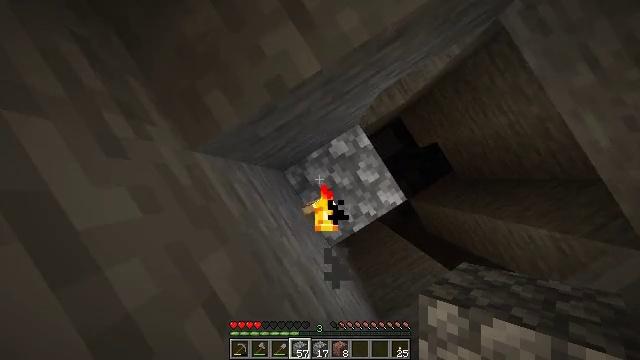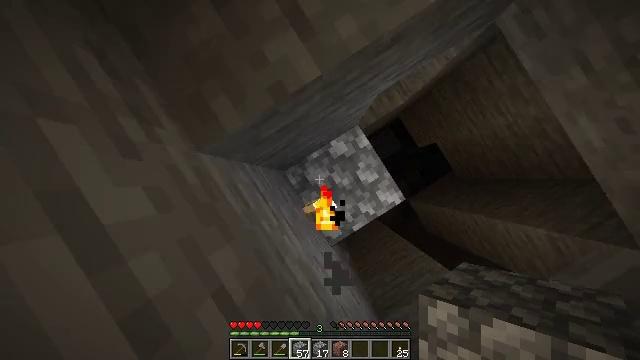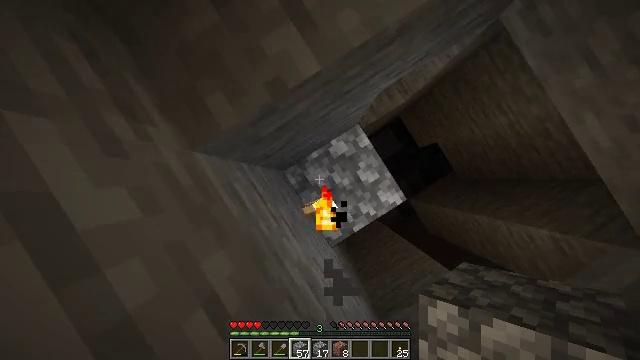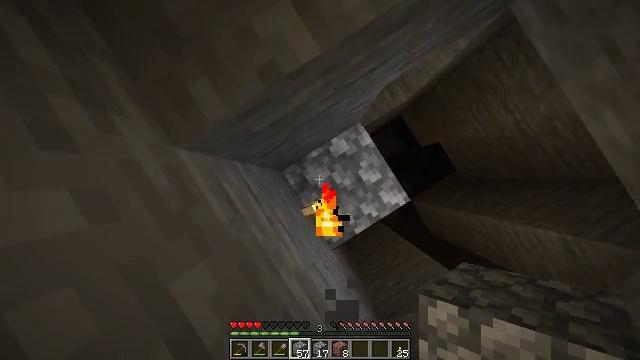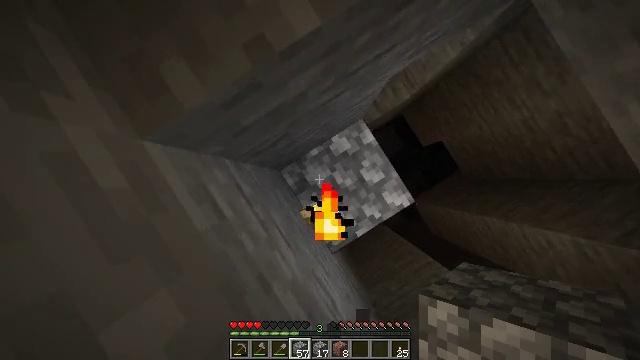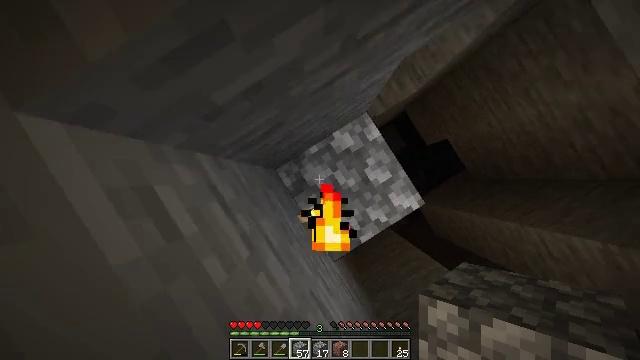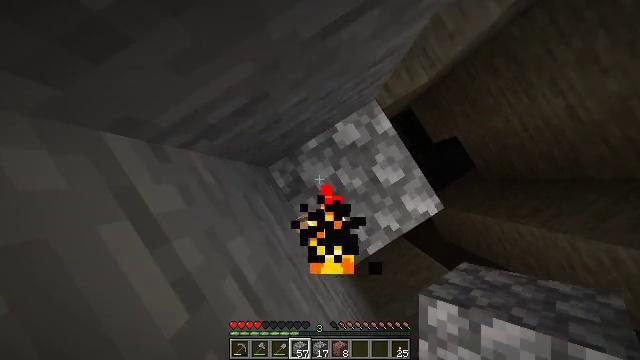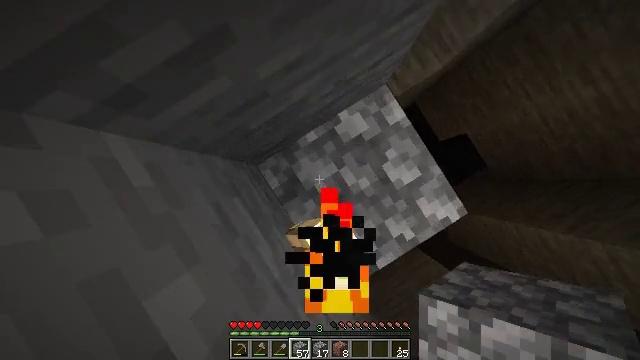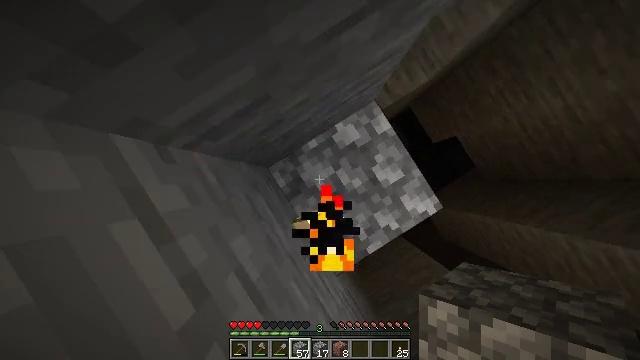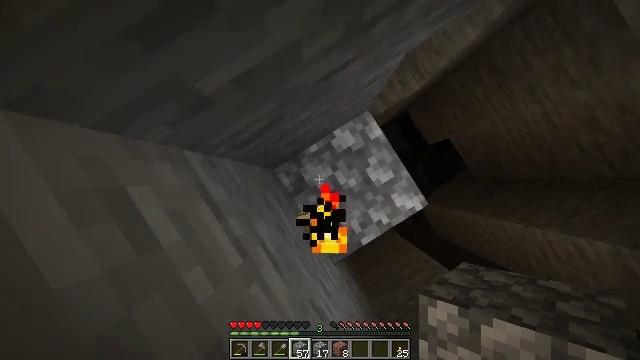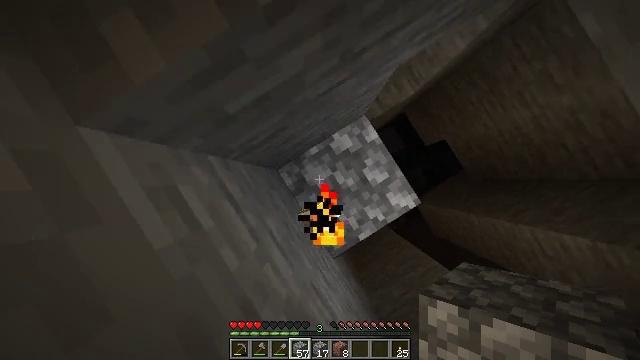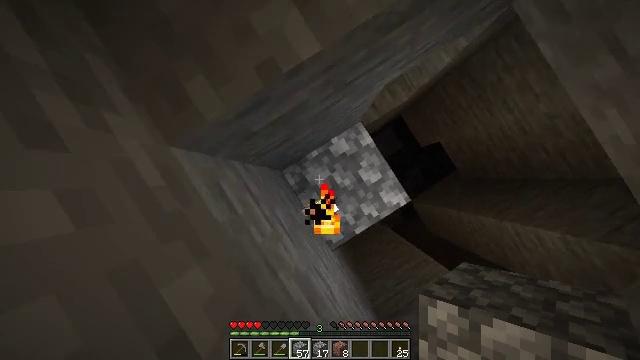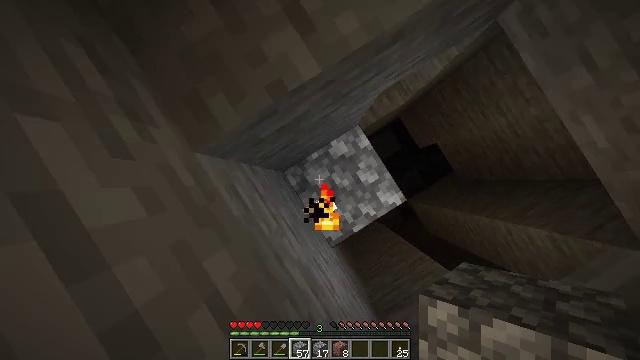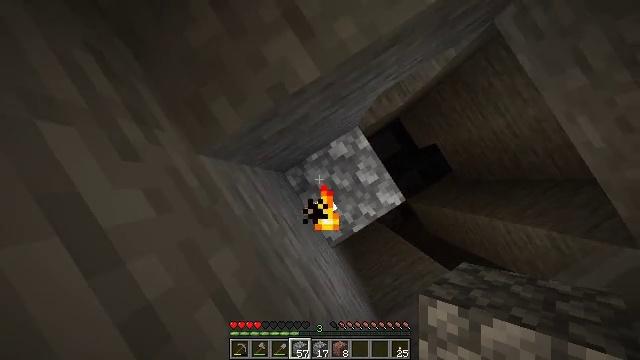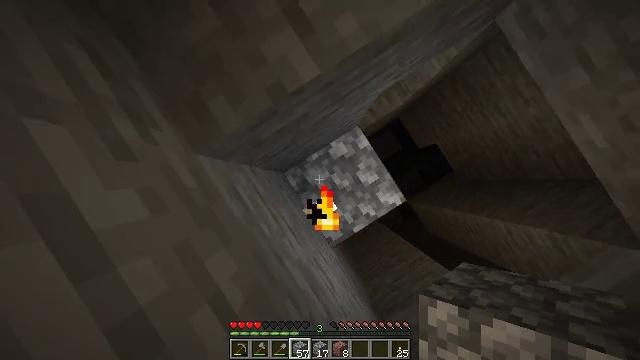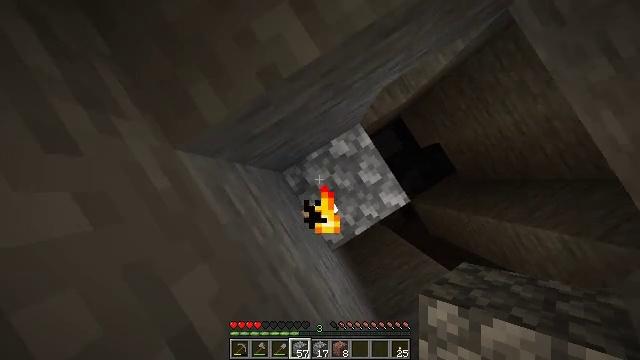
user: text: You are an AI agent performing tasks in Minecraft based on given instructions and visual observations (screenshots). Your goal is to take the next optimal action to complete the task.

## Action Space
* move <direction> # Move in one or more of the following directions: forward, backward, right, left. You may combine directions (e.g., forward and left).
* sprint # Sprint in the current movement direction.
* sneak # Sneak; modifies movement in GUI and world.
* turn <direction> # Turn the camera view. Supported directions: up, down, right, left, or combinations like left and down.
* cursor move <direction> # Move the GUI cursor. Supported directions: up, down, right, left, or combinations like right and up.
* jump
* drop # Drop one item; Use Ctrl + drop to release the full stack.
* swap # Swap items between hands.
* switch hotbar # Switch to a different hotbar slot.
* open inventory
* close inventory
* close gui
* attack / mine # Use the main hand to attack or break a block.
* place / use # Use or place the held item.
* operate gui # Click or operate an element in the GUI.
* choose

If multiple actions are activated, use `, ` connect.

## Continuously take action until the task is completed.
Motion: motion action
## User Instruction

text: Take down the wall torch for reuse.
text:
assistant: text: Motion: use / place
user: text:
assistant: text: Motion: use / place, jump
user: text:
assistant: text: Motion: use / place, jump
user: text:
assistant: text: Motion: use / place, jump
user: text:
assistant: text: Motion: use / place, jump
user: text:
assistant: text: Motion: use / place
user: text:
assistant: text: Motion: jump
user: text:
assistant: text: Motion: use / place, jump
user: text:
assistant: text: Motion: use / place, jump
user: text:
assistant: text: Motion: use / place
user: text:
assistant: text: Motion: no_op
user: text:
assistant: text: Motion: no_op
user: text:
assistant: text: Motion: no_op
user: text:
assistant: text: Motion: no_op
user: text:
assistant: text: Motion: no_op
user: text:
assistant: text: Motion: no_op
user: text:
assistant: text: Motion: no_op
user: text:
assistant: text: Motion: no_op
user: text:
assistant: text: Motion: no_op
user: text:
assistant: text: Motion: no_op
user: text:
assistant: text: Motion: no_op
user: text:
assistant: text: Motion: no_op
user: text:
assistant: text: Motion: switch to hotbar 1
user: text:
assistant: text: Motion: switch to hotbar 1
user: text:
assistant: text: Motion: no_op
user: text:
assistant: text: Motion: no_op
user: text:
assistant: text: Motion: no_op
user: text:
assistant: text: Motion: turn down
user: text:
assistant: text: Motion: turn down
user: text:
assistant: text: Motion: turn down